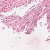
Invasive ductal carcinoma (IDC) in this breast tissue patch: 1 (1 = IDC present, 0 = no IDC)